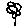
Label: flower